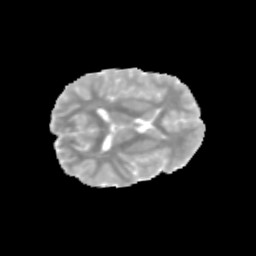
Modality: MD
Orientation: axial
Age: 10
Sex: male
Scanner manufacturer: siemens
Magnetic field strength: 3 T
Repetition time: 3.8 s
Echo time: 0.07 s